Question: I've a problem. I've a textblock and my text is cropped. It seems to appear only when the text is too long cause when the text is shorter, there is no problem.
So there is my code :
'''
<Grid x:Name="ContentPanel" Grid.Row="1" Margin="12,0,12,0">
<Grid.RowDefinitions>
<RowDefinition Height="150" />
<RowDefinition Height="447*" />
</Grid.RowDefinitions>
<Image Grid.Row="0" Source="{Binding TheContent.PathPicture}" />
<ScrollViewer Grid.Row="1">
<Grid>
<TextBlock Text="{Binding TheContent.Text}" TextWrapping="Wrap" FontSize="24" />
</Grid>
</ScrollViewer>
</Grid>
'''
Text is croping like this :

Is the only solution to summary my content ?
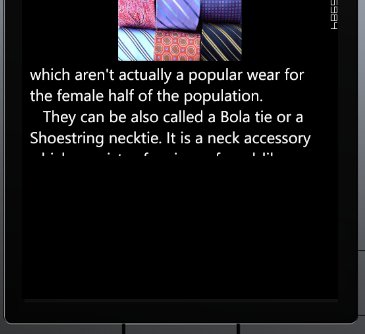
Answer: The depth of a single textblock is limited to about 2000 pixels on WP7. You need to divide up your text into multiple blocks to display it all.